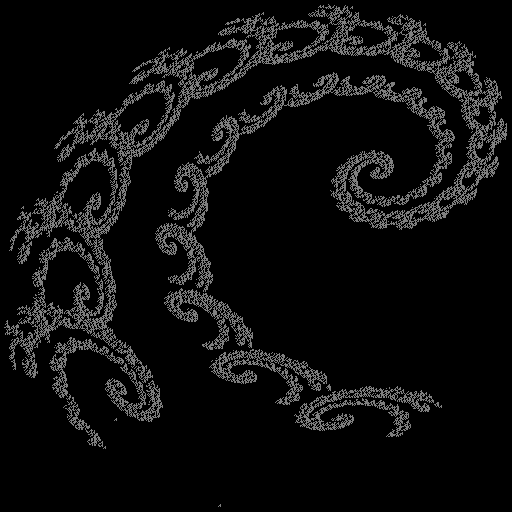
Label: spiral